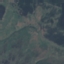
Land use / land cover class: HerbaceousVegetation